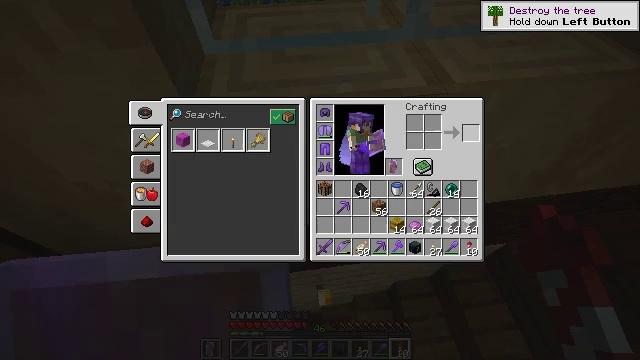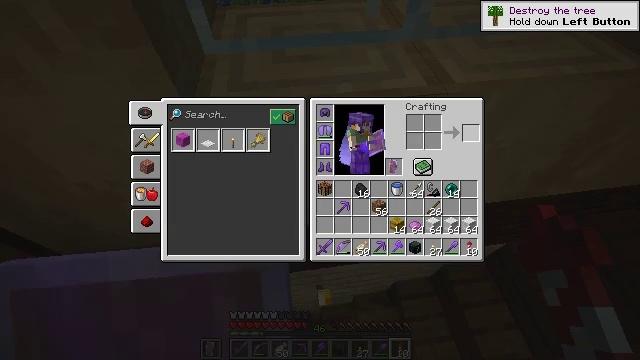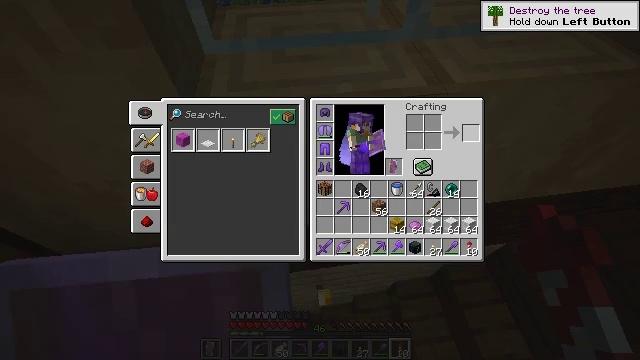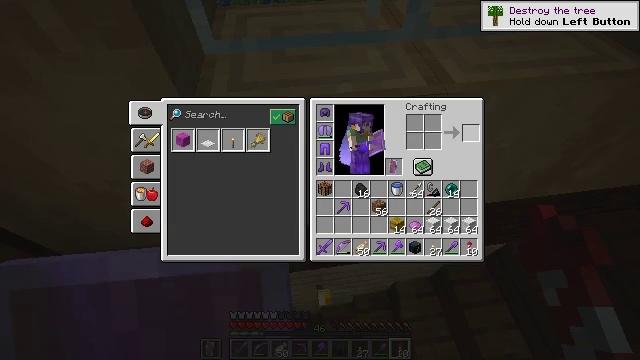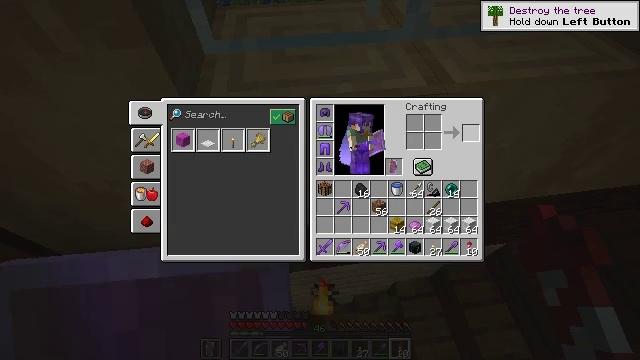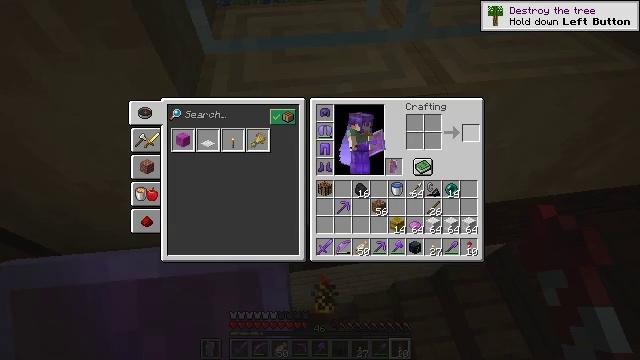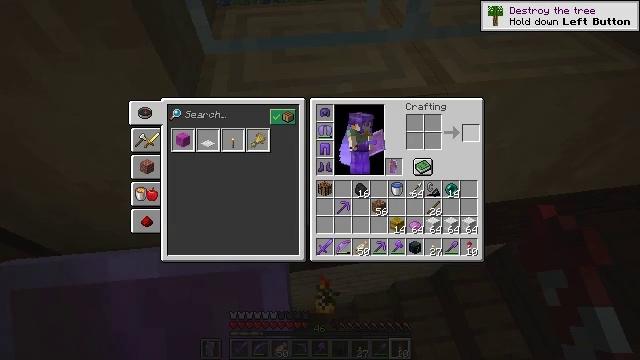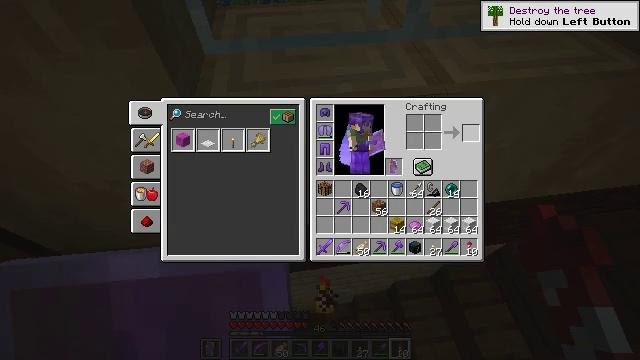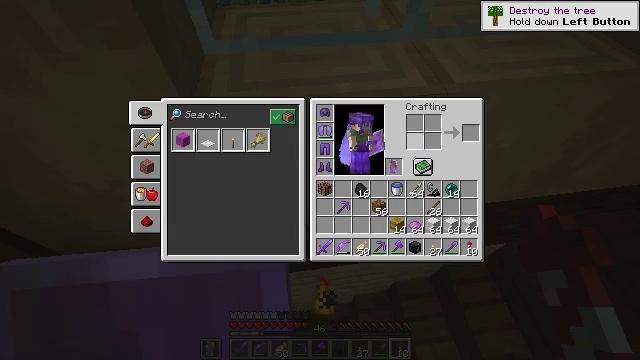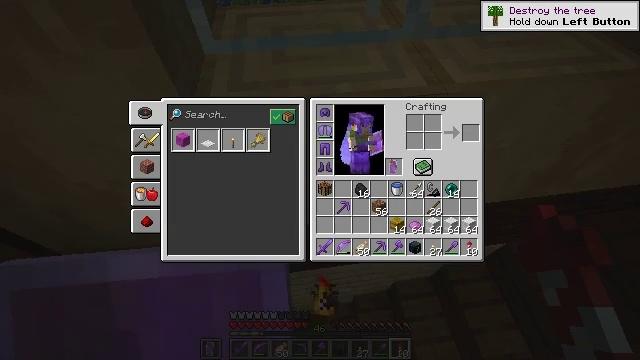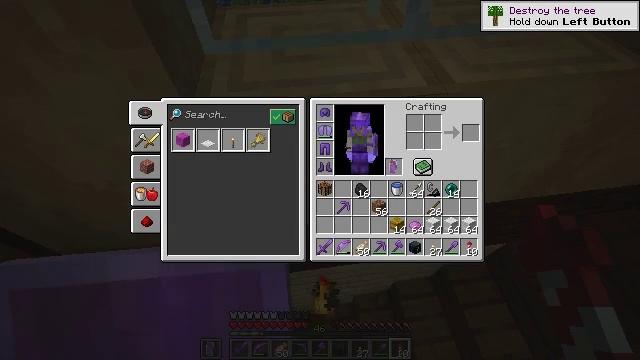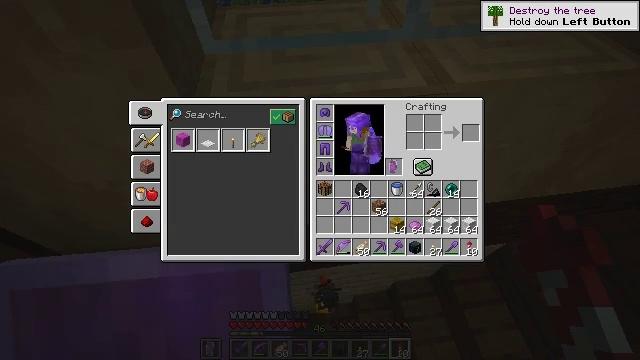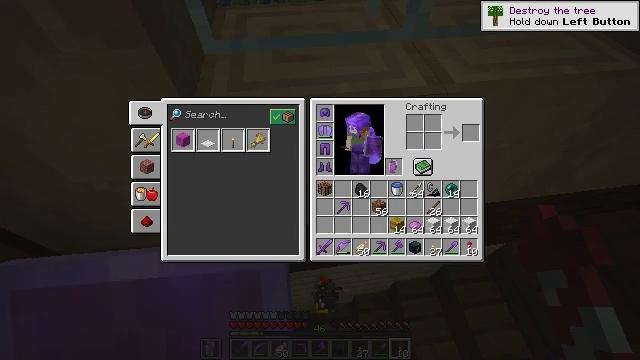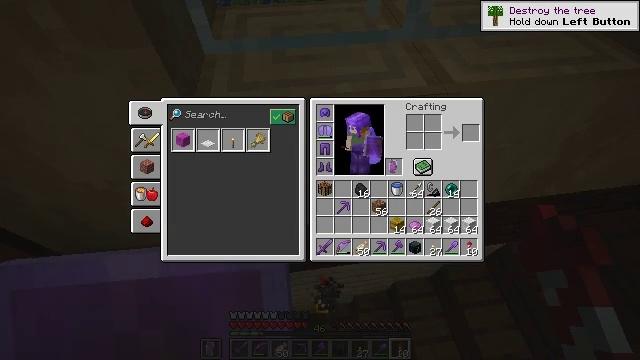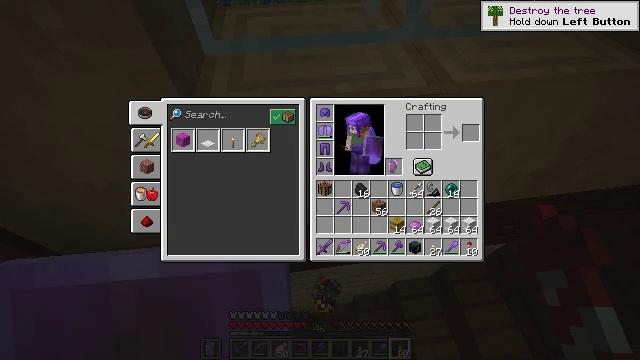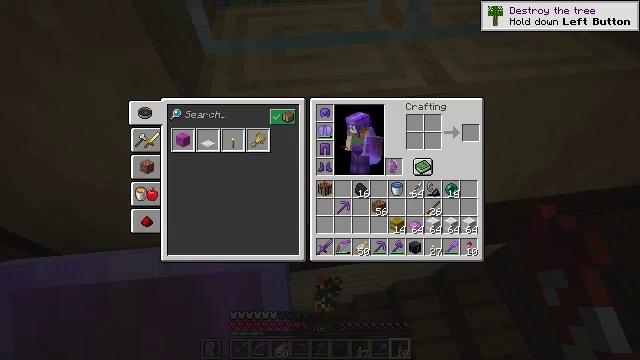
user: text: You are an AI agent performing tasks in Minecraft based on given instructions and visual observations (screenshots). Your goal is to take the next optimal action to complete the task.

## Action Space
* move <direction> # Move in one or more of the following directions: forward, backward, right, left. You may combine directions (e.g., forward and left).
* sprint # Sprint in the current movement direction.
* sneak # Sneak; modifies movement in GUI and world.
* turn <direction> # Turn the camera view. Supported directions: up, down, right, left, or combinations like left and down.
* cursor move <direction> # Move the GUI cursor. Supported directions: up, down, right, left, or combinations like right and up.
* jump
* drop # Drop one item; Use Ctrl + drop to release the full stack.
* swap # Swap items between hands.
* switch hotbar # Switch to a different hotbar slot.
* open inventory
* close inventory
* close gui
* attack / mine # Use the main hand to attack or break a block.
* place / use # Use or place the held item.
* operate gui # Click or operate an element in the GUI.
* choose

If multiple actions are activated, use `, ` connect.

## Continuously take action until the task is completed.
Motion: motion action
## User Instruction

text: Use dye and wool to craft magenta wool.
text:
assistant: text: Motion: sneak, operate gui, open gui
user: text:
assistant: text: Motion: sneak, operate gui
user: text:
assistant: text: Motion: sneak, operate gui
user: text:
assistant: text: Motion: sneak, operate gui
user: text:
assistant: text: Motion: sneak
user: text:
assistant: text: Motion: sneak
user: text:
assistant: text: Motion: no_op
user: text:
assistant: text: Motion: cursor move left
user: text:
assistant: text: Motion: cursor move left and down
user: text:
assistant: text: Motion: cursor move left
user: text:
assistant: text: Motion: cursor move left
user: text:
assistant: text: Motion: cursor move left
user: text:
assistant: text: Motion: cursor move left
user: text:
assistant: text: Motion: cursor move left
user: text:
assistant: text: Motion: no_op
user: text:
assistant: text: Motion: no_op
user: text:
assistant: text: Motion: no_op
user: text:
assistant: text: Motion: no_op
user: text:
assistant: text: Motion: sneak, cursor move up
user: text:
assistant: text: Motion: sneak
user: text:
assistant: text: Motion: sneak
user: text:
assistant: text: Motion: sneak
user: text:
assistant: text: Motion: sneak
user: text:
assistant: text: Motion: sneak
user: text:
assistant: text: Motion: sneak, operate gui
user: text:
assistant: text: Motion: sneak, operate gui
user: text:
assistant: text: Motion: sneak, operate gui
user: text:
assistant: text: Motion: sneak, operate gui
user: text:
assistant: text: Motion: sneak, operate gui
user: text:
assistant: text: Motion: sneak, operate gui